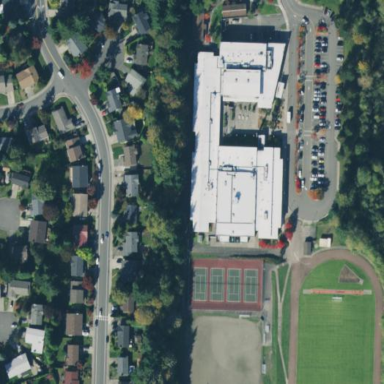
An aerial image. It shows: School.